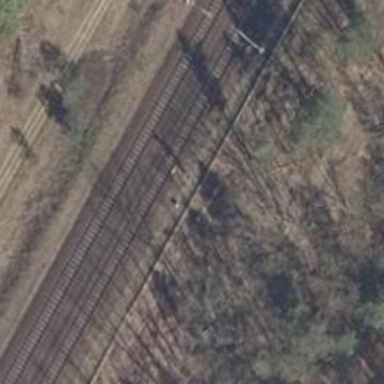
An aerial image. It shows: Railway signal.